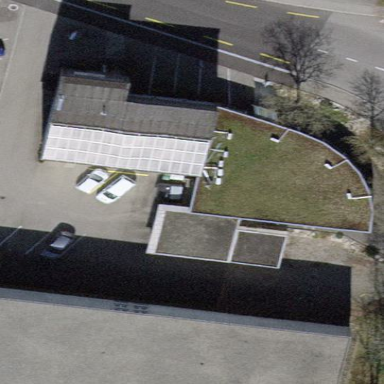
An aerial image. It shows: Commercial building.